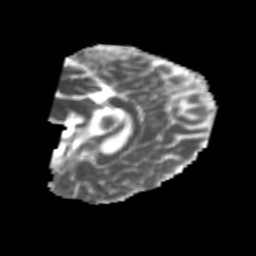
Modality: MD
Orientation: sagittal
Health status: healthy
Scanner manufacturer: philips
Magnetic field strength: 3 T
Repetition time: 6.964 s
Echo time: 0.092 s